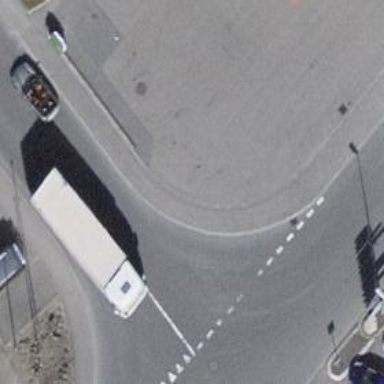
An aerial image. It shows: Kerb serving as barrier.